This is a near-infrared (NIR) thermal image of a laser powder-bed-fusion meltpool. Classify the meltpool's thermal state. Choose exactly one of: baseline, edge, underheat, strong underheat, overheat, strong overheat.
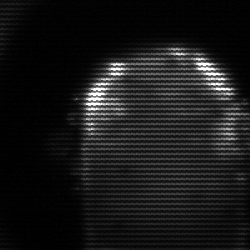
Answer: baseline